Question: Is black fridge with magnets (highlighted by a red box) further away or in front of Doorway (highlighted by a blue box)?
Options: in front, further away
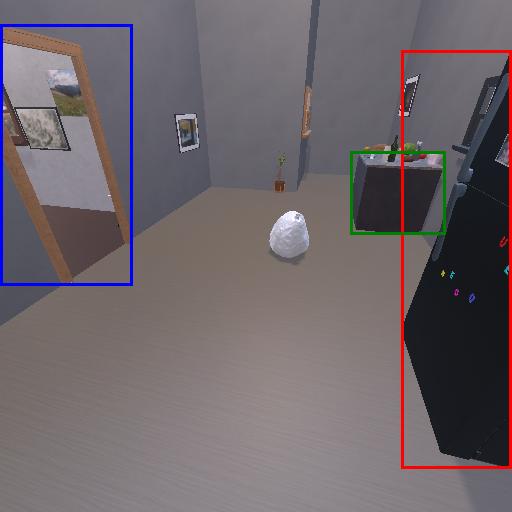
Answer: in front